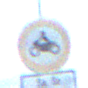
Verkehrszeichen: VerbotKraftraeder
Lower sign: ZeitangabenMitBeschraenkungAufWochentage9
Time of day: SunriseSunset
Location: Outdoor (Nature)
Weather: PartlyCloudy
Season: NotSpecified
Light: Natural